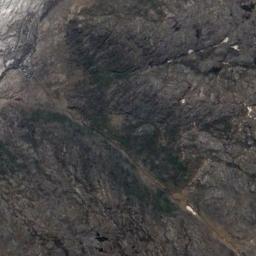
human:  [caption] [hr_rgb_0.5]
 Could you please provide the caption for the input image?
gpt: The mountains are covered with yellow dirt .

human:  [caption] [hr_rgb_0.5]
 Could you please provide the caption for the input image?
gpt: The mountain has a rugged surface and its rocks are brown and black .

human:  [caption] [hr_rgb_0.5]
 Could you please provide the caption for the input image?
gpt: The mountains are winding and undulating .

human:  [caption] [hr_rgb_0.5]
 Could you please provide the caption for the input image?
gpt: There are some white rocks on the brown mountain .

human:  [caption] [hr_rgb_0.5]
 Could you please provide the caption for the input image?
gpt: The mountain is full of black soil .